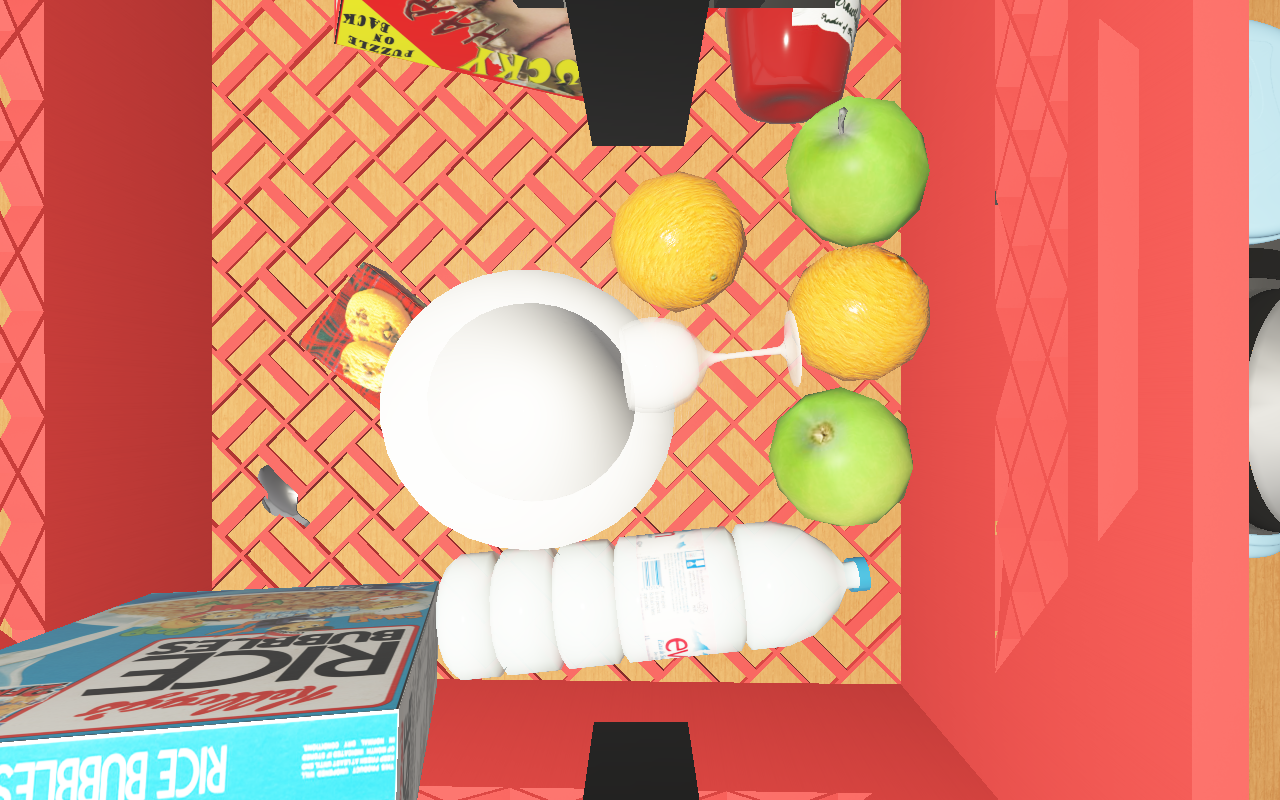
Objects in the scene:
water bottle
apple
apple
orange
orange
spoon
plate
glass
wineglass
jam jar
biscuit box